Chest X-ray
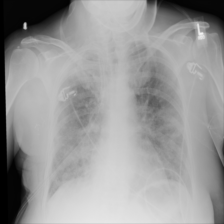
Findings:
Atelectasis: negative
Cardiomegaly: negative
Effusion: negative
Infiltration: positive
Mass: negative
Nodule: negative
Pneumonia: negative
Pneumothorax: negative
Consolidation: negative
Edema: negative
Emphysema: negative
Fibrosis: negative
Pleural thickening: negative
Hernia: negative